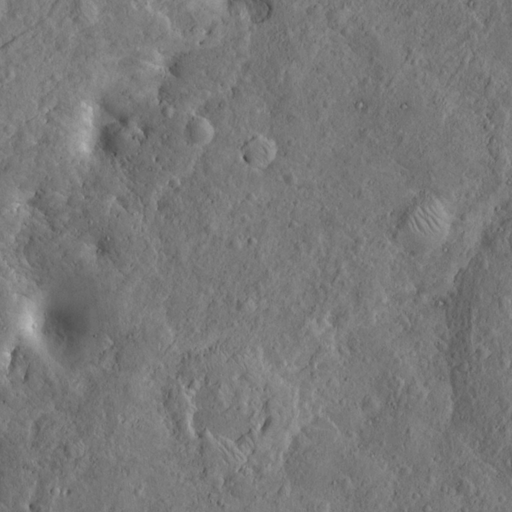
Classes present: Background, Cone